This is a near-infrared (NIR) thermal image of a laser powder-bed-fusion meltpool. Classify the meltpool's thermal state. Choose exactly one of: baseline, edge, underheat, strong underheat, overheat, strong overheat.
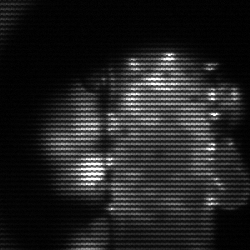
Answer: strong underheat